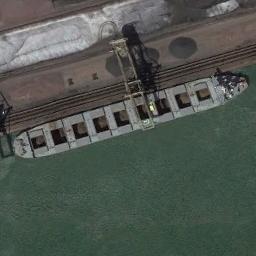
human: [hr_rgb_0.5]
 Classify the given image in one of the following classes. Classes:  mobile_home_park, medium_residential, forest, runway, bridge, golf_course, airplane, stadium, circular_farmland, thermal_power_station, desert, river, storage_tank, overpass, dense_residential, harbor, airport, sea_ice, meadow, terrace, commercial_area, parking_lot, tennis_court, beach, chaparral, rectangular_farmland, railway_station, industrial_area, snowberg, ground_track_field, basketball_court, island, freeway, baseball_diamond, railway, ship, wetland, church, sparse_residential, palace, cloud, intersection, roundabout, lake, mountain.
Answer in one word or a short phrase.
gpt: ship